Interaction volume radius: 10 \u00c5
Interaction volume height: 25 \u00c5
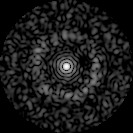
Disorder parameter: 0.8292